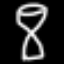
Label: hourglass